Aerial crown-view tile of a tropical tree (Barro Colorado Island, Panama), acquired 20250818:
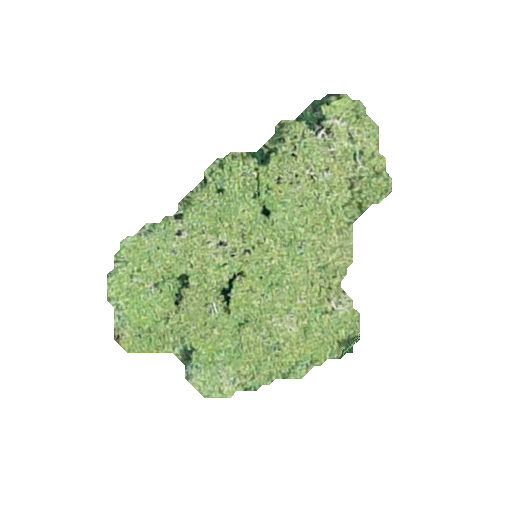
Species: Ocotea oblonga
GBIF accepted scientific name: Ocotea oblonga
Crown area: 75.374 m²